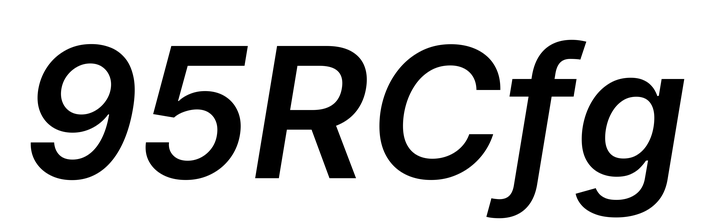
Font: Inter-Italic_SemiBold_Italic